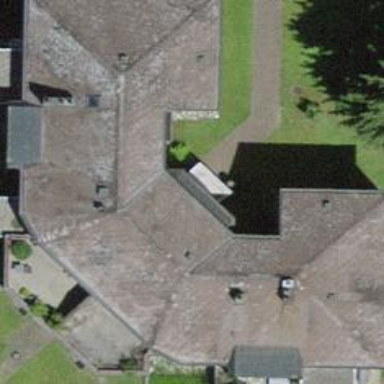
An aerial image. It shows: Hipped-roof building with apartments.